Question: Hey guys got a small issue here and a fix would be much appreciated, thank you for the upcoming support.
I have a form and want to post messages whenever there are issues with the login, such as wrong password, or account hasn't been activated, but when I add the bar it just shoves it next to it, instead of putting the form under the message bar.

what am I doing wrong? Here is my jsfiddle: <URL>
I am unsure how to post code without indenting 150 lines of code.
'''
<!DOCTYPE HTML PUBLIC "-//W3C//DTD HTML 4.01//EN"
"http://www.w3.org/TR/html4/strict.dtd">
<HTML>
<HEAD>
<TITLE>2 Column CSS Layout</TITLE>
<style type="text/css">
body {
margin:20px;
font-family:"Lucida Grande", "Lucida Sans Unicode", "Lucida Sans", Geneva, Verdana, sans-serif;
background-color:#555;
}
#page {
background-color:#fff;
margin:0 auto;
text-align:left;
width:755px;
padding:0 10px;
}
#header {
border-bottom:0px solid #000;
height:30px;
line-height:30px
}
/* Begin Navigation Bar Styling */
#nav {
text-align:center;
line-height: 30px;
}
#nav ul {
text-align:center;
font-size:11px;
width:100%;
margin:0;
padding:0;
display:inline-block;
list-style:none;
background-color:#f2f2f2;
border-bottom:1px solid #ccc;
border-top:1px solid #ccc
}
#nav li {
margin:auto;
display:inline-block
}
#nav li a {
display:block;
padding:8px 15px;
text-decoration:none;
font-weight:700;
color:#069;
border-right:1px solid #ccc
}
#nav li a:hover {
color:#c00;
background-color:#fff
}
/* End navigation bar styling. */
#content {
padding:30px 0 30px 0;
width:100%;
background:none repeat scroll 0 0 none;
display:flex;
align-items:center;
}
#content p {
display: table-cell;
vertical-align: middle;
}
#footer {
height:30px;
line-height:30px;
border-top: 1px solid #000;
font-size:9pt
}
#footer p {
float: right;
}
.clear {
clear: both;
}
/* FORM CSS */
form {
margin:0 auto;
width: 300px;
padding: 10px 15px;
border: #a0a0a0 solid 1px;
background: #f5f5f5;
}
label {
float: left;
width: 33%;
}
input {
float: left;
margin-bottom: 10px;
width: 65%;
}
input[type=submit] {
padding:5px 15px;
background:#ccc;
border:0 none;
width: 100%;
cursor: pointer;
}
input[type=submit]:hover {
padding:5px 15px;
background:#a3a3a3;
border:0 none;
width: 100%;
cursor: pointer;
}
/* END FORM CSS */
.clean-gray{
border:solid 1px #DEDEDE;
background:#EFEFEF;
color:#222222;
padding:4px;
text-align:center;
width:500px;
}
</style>
</HEAD>
<body>
<div id="page">
<div id="header">
<div style="float: left;">
Please Login
</div>
</div>
<div id="content">
<div class="clean-gray">Clean message box</div>
<form id="myForm" action="login.php" method="post">
<label for="un">Username</label>
<input type="text" id="un" placeholder="username"/>
<br/ >
<label for="pw">Password</label>
<input type="password" id="pw" placeholder="password"/>
<br/ >
<br class="clear">
<input type="submit" value="Login"> <br>
<div style="float: left;">
<a href="forgot.php">Forgot Password</a>
</div>
<div style="float: right;">
<a href="register.php">Register</a>
</div>
</form>
</div>
<div id="footer">
<div style="float: right;"> copyright 2014 </div>
</div>
</div>
</body>
</html>
'''
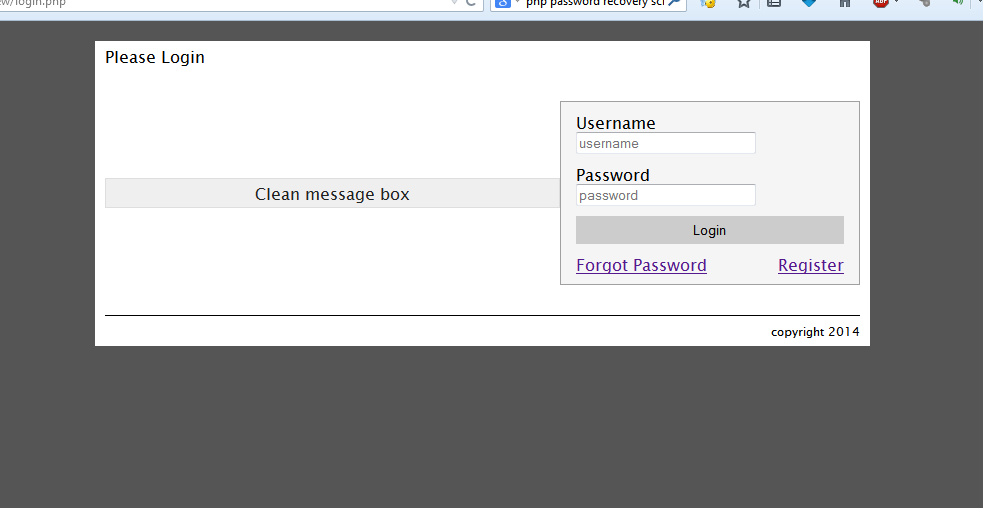
Answer: Your issue is being cause the 'display: flex;' in #content. That style enables the CSS3 <URL> which is a way to control the arrangement of elements in a container that can change dimensions. To over simply a bit it is basically a way to make columns.
You can either remove that style, or if you need it you can add 'flex-direction: column;'(the default is row) to force the form below the bar.
This feature is fairly well supported among modern browsers. According to caniuse.com it will work in IE11, Firefox 31+, Chrome 37+, Safari 7+, and Opera 23+. There more details at the <URL> including some mobile browsers, known issues, and links to more resources.